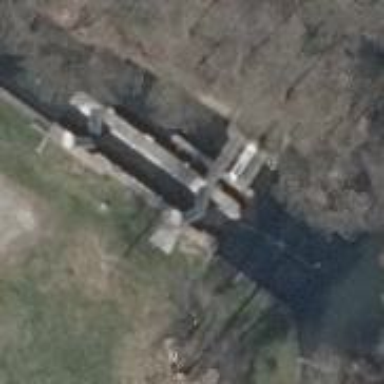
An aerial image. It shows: Lock gate along waterway.